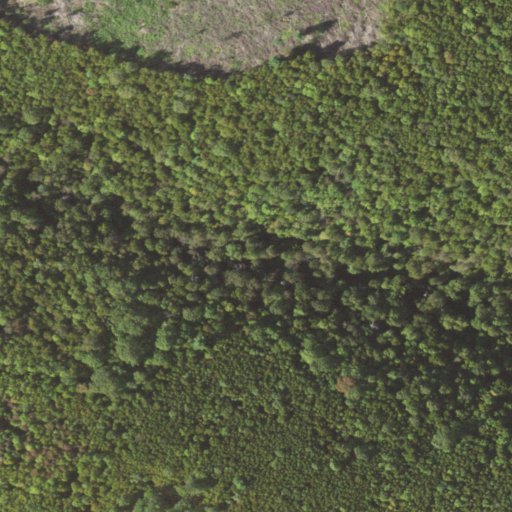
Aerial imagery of gap in Pennsylvania named Browns Gap containing deciduous forest and grassland